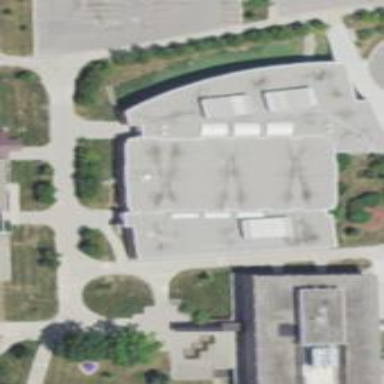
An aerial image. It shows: Library building.